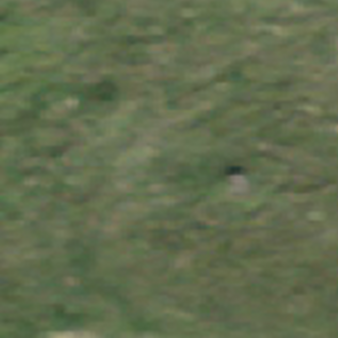
Label: other